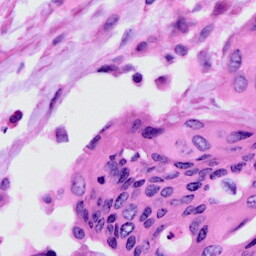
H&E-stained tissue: Cervix